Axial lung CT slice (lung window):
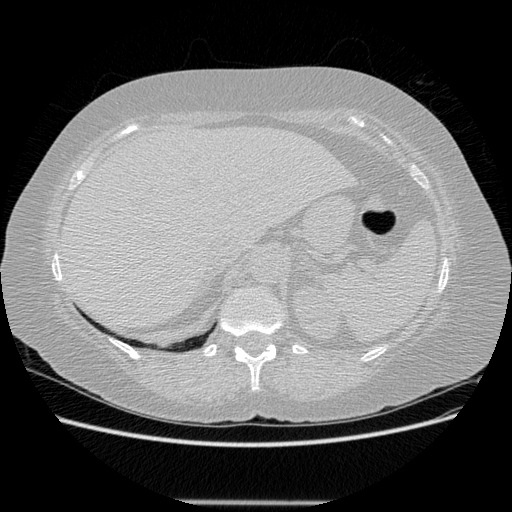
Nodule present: no